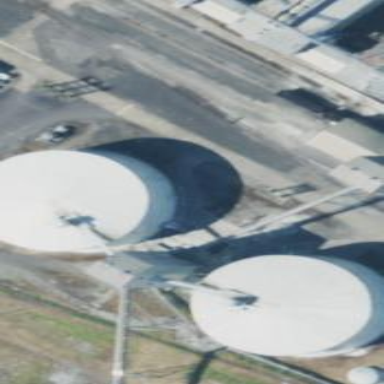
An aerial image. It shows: Storage tank building.